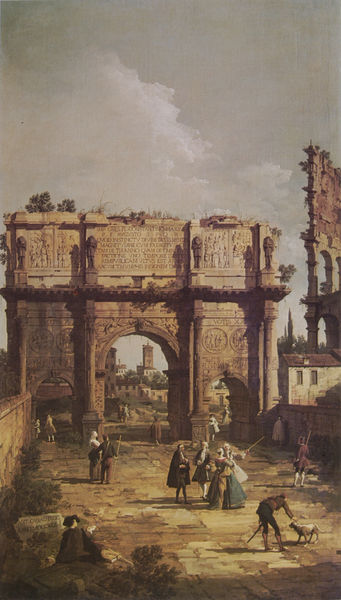
Titel: Rome: the Arch of Constantine
Künstler: Canaletto (Antonio Canal)
Standort: (Großbritannien)
Institution: Royal Collection
Schlagwörter: blau, dunkel, gemälde, gewitter, himmel, mann, schatten, weiß, wolken, bäume, frauen, grün, landschaft, menschen, ocker, sitzen, stadt, braun, damen, fenster, frau, grau, hell, hintergrund, kleid, kleider, licht, männer, strasse, szene, säule, säulen, vordergrund, dach, gebäude, haus, hund, tier, weg, wiese, wolke, zaun, beige, herren, leute, malerei, alt, architektur, barock, kleidung, stein, öl, häuser, natur, weite, büsche, gebüsch, gehen, kirche, sonne, mantel, adel, drei, klassizismus, personen, arbeit, bauern, genre, rund, stock, szenerie, turm, skulptur, bewölkt, relief, liegen, ansicht, bogen, italien, passanten, perspektive, pflaster, vedute, mauer, spazieren, platz, figuren, rundbogen, romantik, krieg, staffage, zeigen, tor, bögen, ruine, antike, durchblick, medaillon, palast, torbogen, himmeö, stich, bürger, ruinen, rom, gemäuer, römer, wappen, stadttor, triumph, statuen, mauern, antik, mittelalter, historienmalerei, romanik, zerstört, rine, tempel, viadukt, spaziergänger, reisende, rennaissance, ziege, besichtigung, verfallen, römisch, canaletto, forum, forum romanum, kapitol, siegestor, führung, triumpfbogen, triumphbogen, zerfallen, hadrian, rundgang, augustus, kolosseum, hung, altertum, trajan, konstantin, standtansicht, romanum, titus, gewan, titusbogen, konstantinsbogen, tabulariumsmotiv, septimius severus, traian, alea jacta est, antiskisieren, konstantinbogen, mauser, münchen?, tiumphbogen, trioumphbogen, mittela.lter, römische stadt